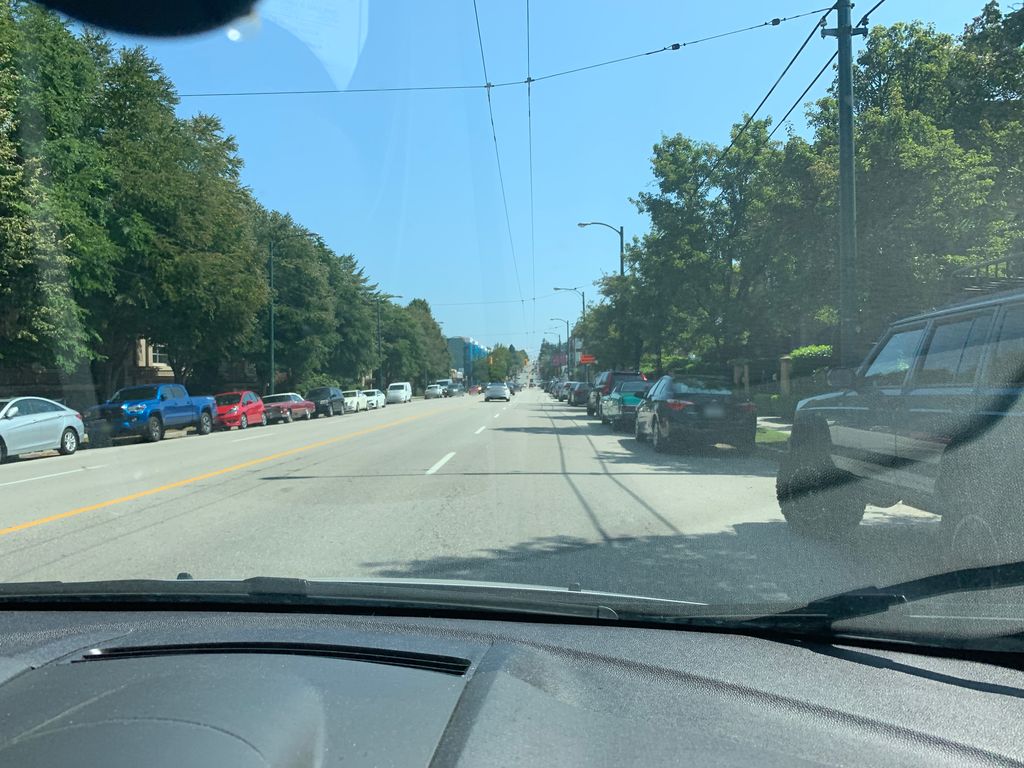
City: vancouver